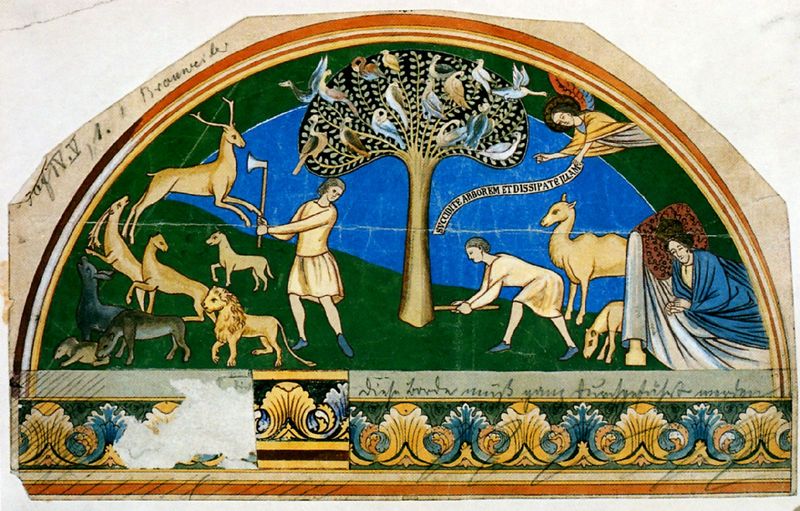
Titel: Der Romanische Kapitelsaal der Abtei Brauweiler
Standort: Brauweiler (EU - D - NRW)
Schlagwörter: baum, blau, grün, menschen, ocker, frau, männer, hund, tiere, vögel, engel, wild, paradies, hirsch, axt, löwe, kamel, buchmalerei, lebensbaum, baumfäller, bucjmalerei, brouweiler